Field crop: maize
Growth stage: 2
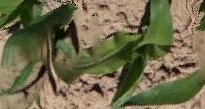
Species: maize